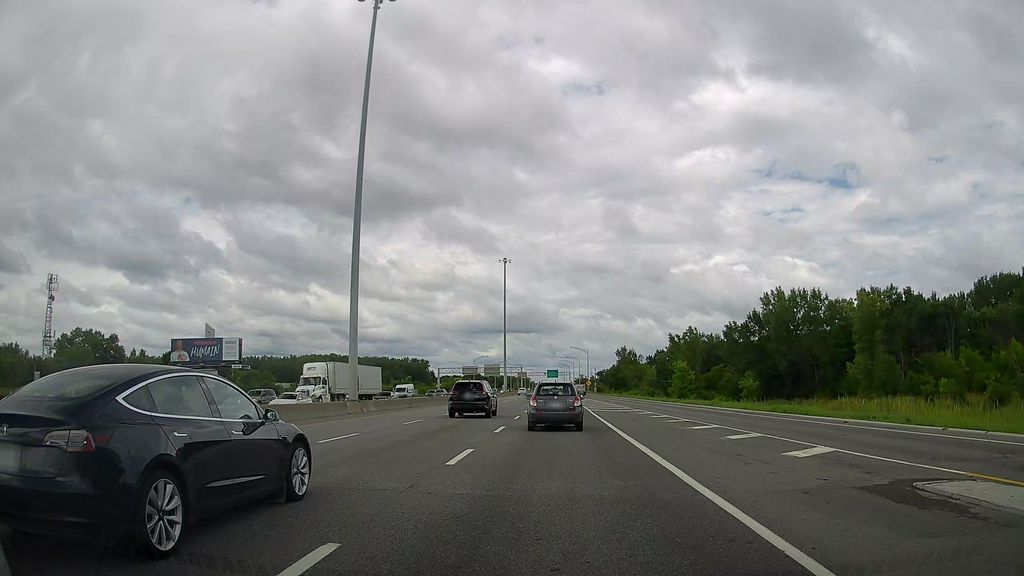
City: montreal